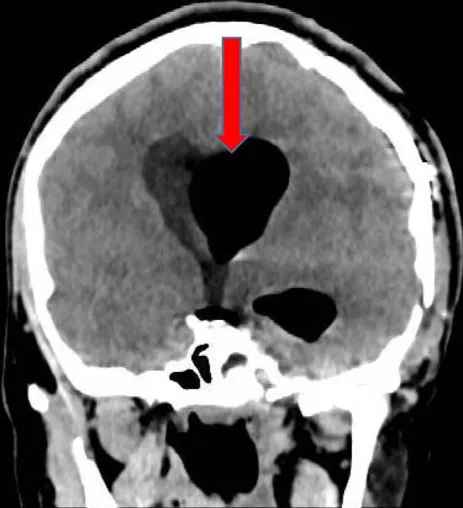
Computed tomography on admission showing tension pneumoventricles (red arrow).
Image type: radiology (ct)